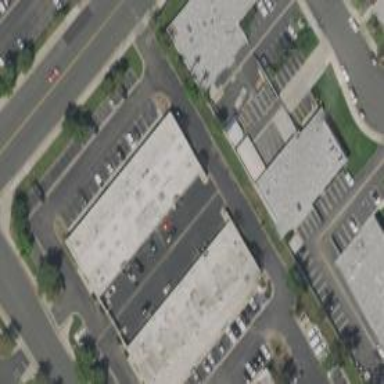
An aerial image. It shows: Commercial building.